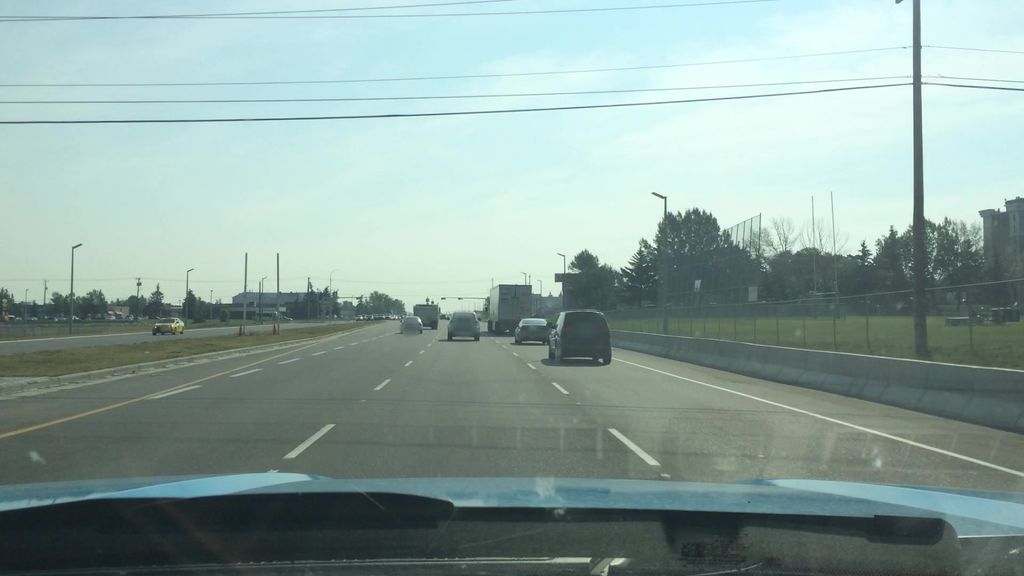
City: calgary